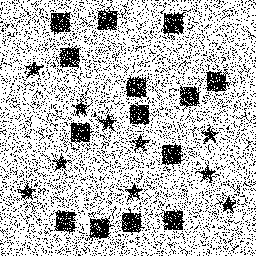
Squares: 14
Triangles: 0
Stars: 10
Total shapes: 24